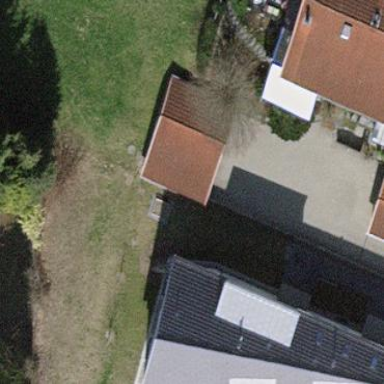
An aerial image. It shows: Garage building.